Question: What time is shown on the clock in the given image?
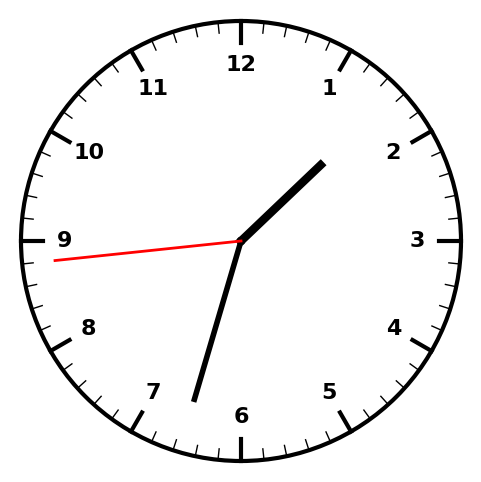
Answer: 01:32:44